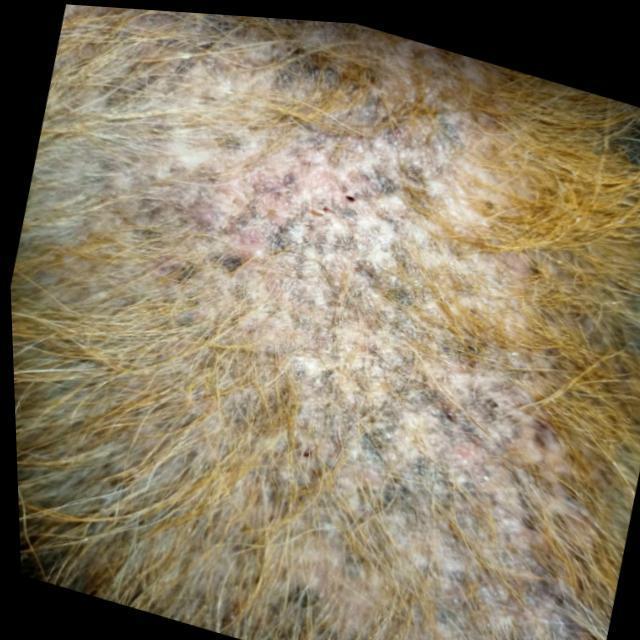
Canine demodicosis (Demodex mange) — caused by Demodex canis mites. Presents with alopecia, follicular papules, pustules, and comedones. Often localized on face and forelimbs.